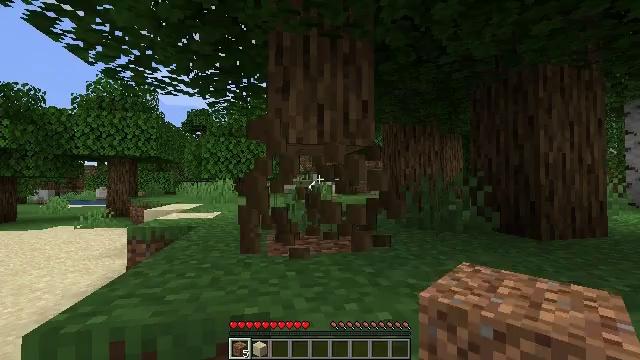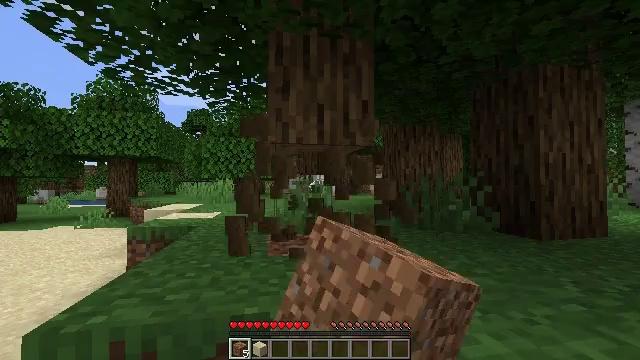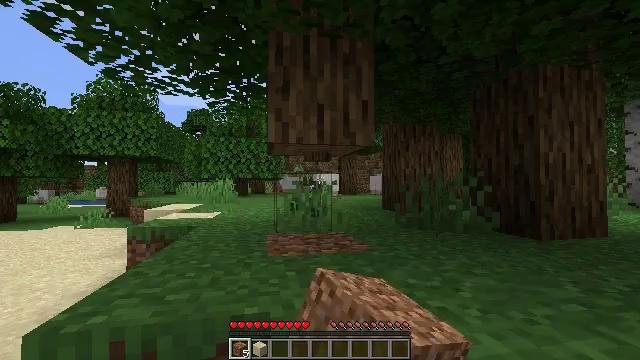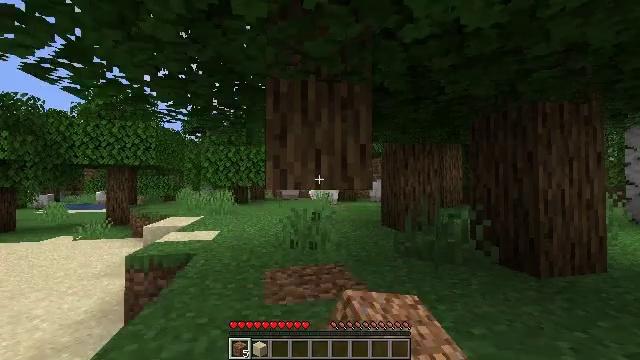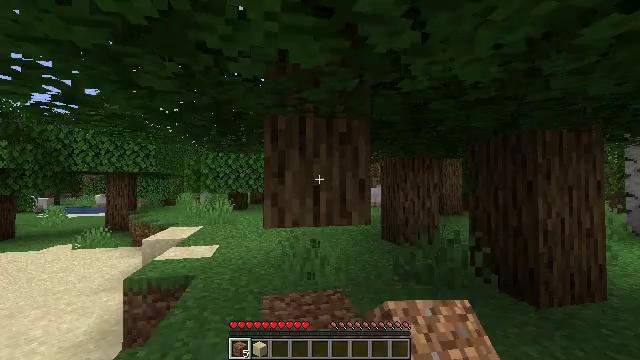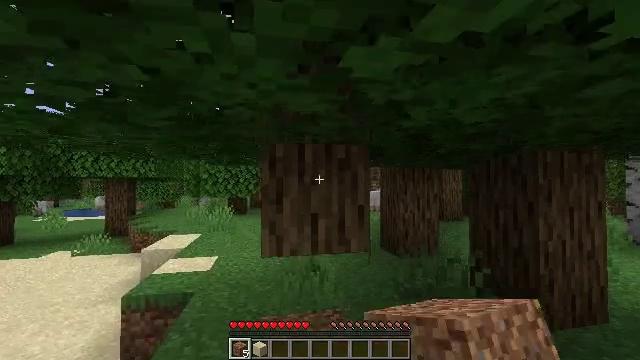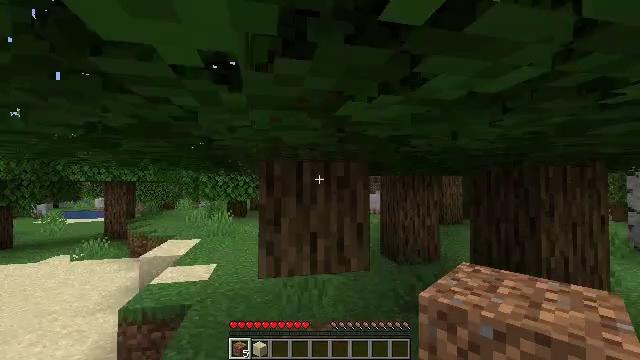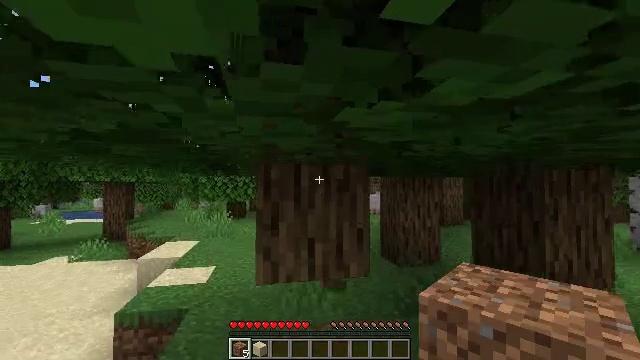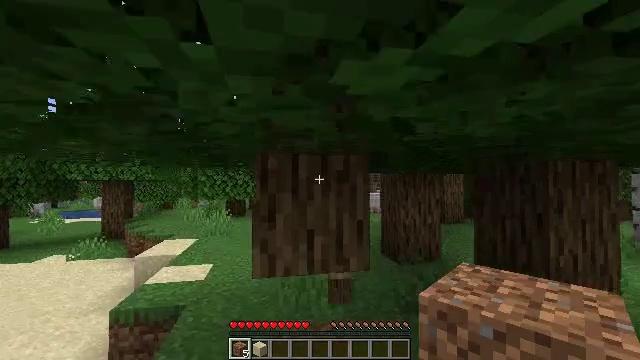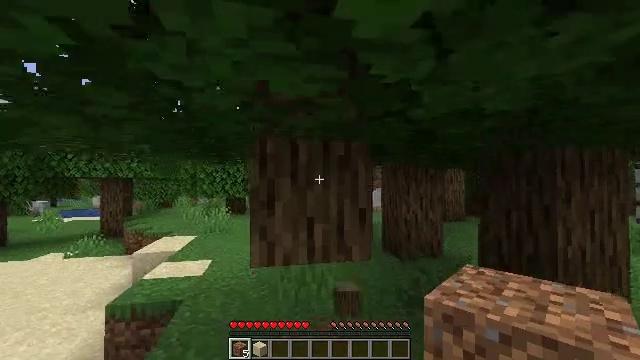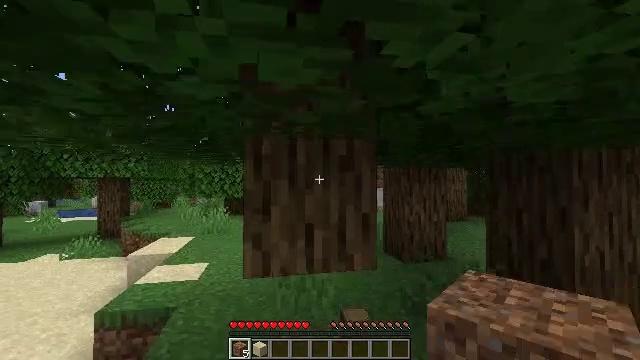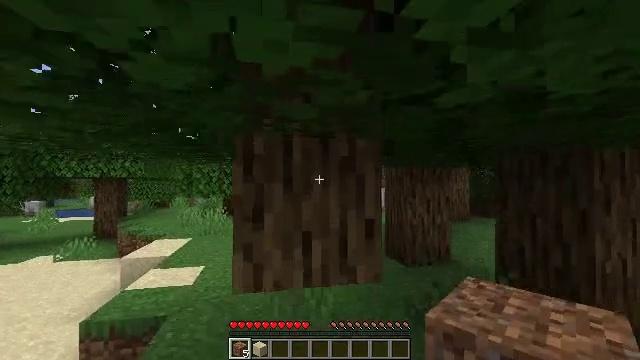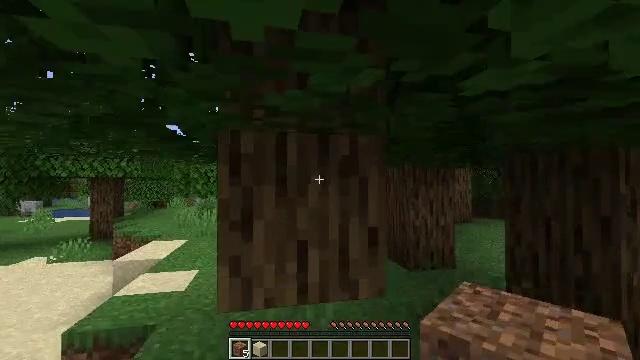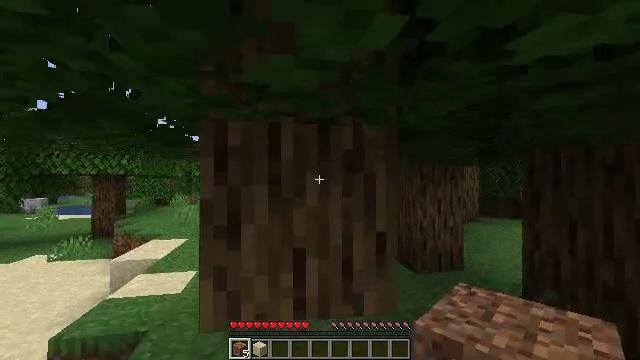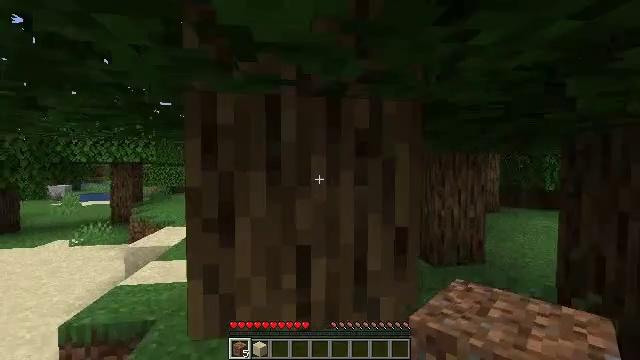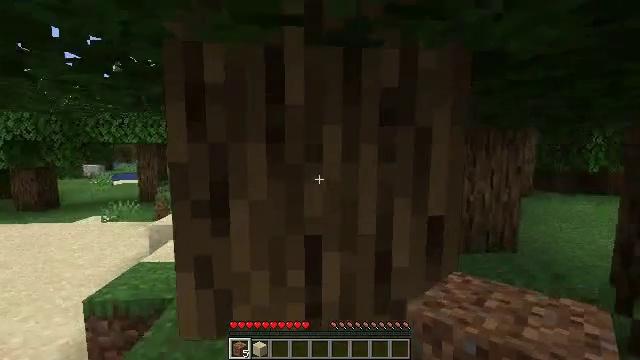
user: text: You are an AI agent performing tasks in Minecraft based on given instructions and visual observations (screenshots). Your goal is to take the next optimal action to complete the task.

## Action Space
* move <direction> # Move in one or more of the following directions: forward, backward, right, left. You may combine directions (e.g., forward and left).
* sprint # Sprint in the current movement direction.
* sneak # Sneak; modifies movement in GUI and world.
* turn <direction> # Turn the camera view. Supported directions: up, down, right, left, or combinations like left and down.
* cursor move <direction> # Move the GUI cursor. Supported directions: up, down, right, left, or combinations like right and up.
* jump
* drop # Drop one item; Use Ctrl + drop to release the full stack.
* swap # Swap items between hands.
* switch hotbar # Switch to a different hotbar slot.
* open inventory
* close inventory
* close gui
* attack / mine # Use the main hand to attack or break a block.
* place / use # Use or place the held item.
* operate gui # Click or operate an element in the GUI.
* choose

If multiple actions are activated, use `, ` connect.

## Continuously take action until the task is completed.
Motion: motion action
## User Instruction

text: Mine grass block from the ground.
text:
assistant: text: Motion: no_op
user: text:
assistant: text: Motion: move forward, jump
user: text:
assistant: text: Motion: move forward, jump
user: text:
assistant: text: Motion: move forward, jump
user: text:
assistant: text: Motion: move forward, jump
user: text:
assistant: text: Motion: move forward, jump
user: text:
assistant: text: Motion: move forward, jump
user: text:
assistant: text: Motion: move forward, jump
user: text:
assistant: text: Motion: move forward, jump
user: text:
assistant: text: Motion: move forward, jump
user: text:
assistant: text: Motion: move forward
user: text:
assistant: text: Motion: move forward
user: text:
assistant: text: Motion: move forward
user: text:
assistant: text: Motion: move forward, turn left and down
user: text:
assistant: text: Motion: move forward, turn left and down
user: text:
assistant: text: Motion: move forward, turn left and down
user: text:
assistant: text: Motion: move forward, turn left and down
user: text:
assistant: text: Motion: move forward, turn left and down
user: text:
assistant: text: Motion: move forward
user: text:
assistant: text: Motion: no_op
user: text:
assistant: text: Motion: no_op
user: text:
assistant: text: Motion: no_op
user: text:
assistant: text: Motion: no_op
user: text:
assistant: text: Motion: move right
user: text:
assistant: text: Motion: move right
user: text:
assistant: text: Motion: move right
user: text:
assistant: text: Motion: move right
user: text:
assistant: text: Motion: move right, turn left
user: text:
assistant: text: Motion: no_op